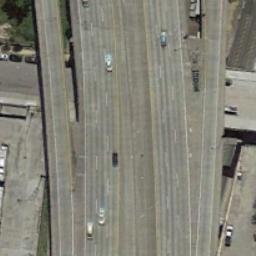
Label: freeway